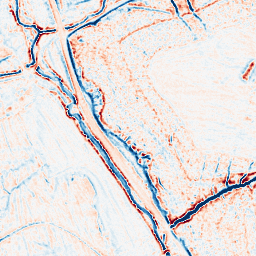
Category: edge_preserving
Decomposition family: bilateral
Decomposition parameters: d: 9
sigma_color: 75
sigma_space: 25
Upsampling method: cubic_mitchell
Upsampling parameters: scale: 8
Upsampling scale: 8